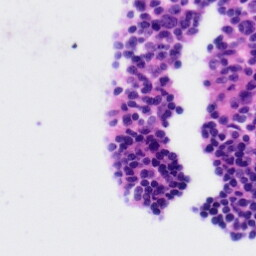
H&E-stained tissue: Tonsil